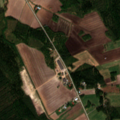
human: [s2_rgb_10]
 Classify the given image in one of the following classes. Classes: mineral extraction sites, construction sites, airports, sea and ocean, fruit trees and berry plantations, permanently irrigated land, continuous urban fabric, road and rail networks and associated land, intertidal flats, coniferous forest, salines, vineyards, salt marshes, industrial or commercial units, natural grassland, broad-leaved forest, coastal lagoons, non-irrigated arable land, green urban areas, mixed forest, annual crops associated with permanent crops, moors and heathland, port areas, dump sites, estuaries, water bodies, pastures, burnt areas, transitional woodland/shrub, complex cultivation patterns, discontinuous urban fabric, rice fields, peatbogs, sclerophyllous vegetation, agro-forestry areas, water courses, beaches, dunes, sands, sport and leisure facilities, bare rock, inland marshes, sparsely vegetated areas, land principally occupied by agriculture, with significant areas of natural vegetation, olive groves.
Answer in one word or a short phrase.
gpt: non-irrigated arable land, land principally occupied by agriculture, with significant areas of natural vegetation, coniferous forest, mixed forest